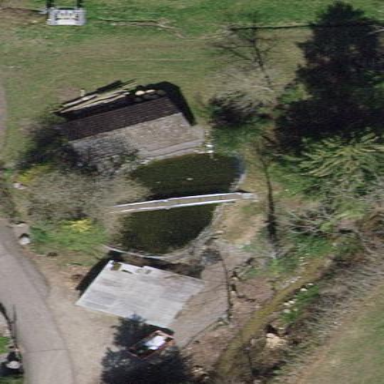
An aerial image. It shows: Pond surrounded by natural water.